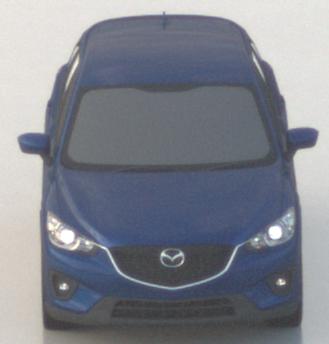
Make: Mazda
Model: CX-5 2.0 SKYACTIV-G 160
Detailed model: CX-5 (GH)
Model produced from: 2012/04
Model produced until: 2015/02
Doors: 5
Color: blue
Road condition: wet road
Daytime: sunrise or sunset
Contrast: medium contrast